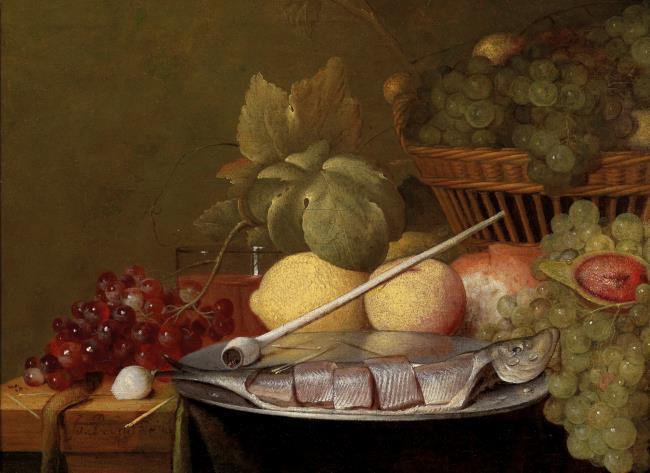
Title: Still life with lemons, grapes, a pipe and filleted herring
Artist: Jan Pauwel Gillemans (I)
Earliest date: 1648
Latest date: 1675
Genre: painting
Iconography: Still Life
Keywords: still life, on a wooden tray or table, plate (general, dish), basket, lemon (fruit), bunch of grapes, pipe, fish (prepared), onion, roll, fig, pewter (metalwork)